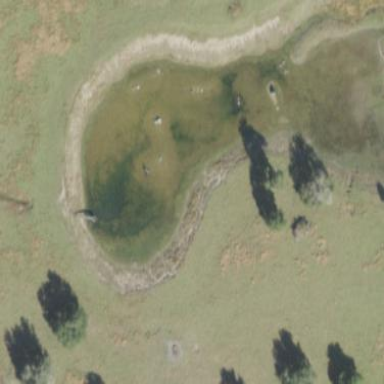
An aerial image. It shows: Wetland area characterized by wet meadow.